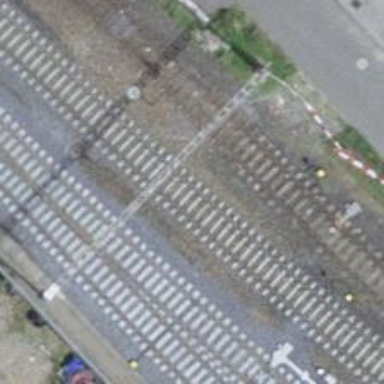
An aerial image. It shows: Single-track railway with electrified contact lines.